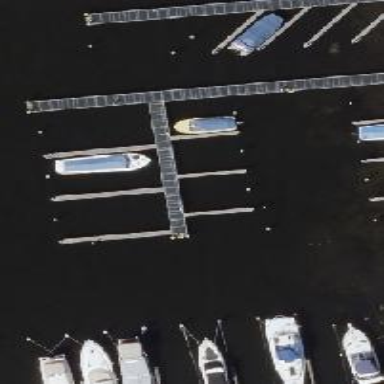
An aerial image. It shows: Man-made pier.